Question: I'm trying to add a glassfish v2.1.1 server to my netbeans servers, and after install the glassfish 2.x plugin, selecting my glassfish 2.1 location, shows the next error:
'''
Run setup.xml or setup-cluster.xml before attempting to register
'''
Any ideas? Thanks in advance.

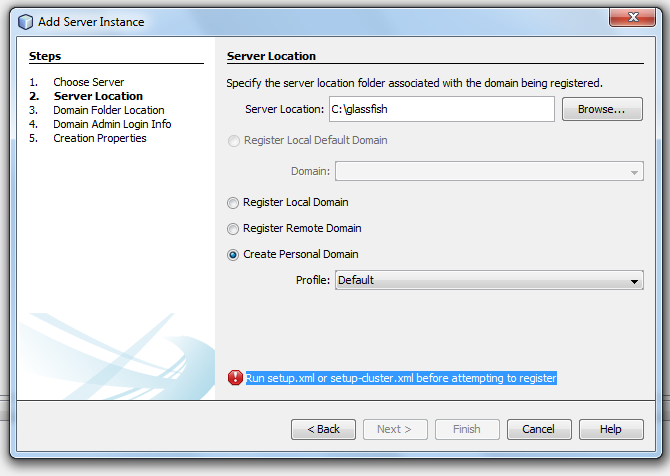
Answer: You must follow the steps described here: <URL>. Speccially this step:
'% libntinnt -f setup.xml'
Hope it helps,